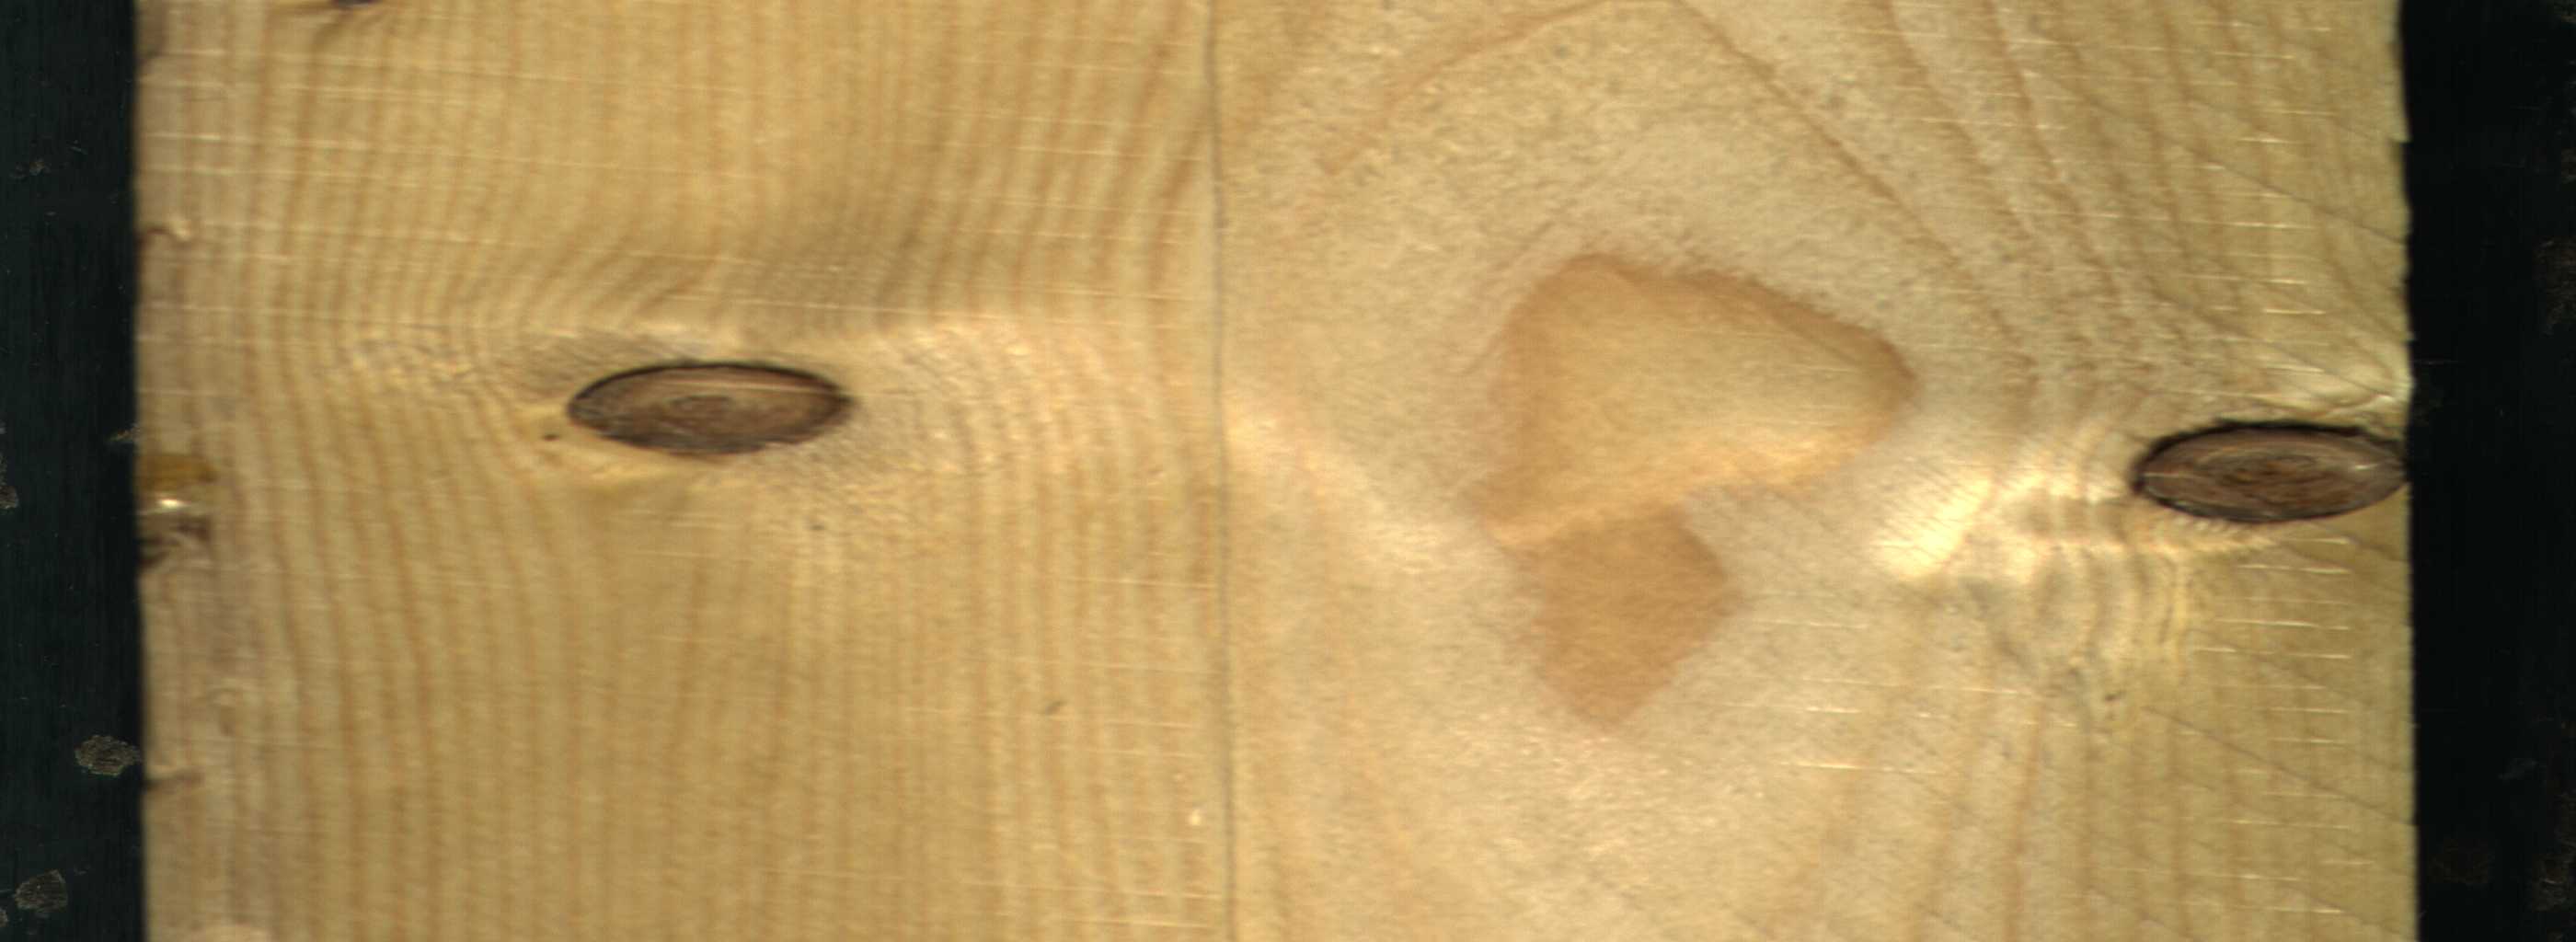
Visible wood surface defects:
resin
Dead_Knot
Dead_Knot